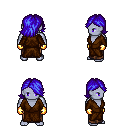
a pixel art fantasy rpg character, male body template, dark elf, purple skin, brown robe, robe skirt, blue swoop hairstyle, gold gloves, four views (front, back, left, right), 2x2 character sprite sheet, small pixel art, hard edges, no anti-aliasing